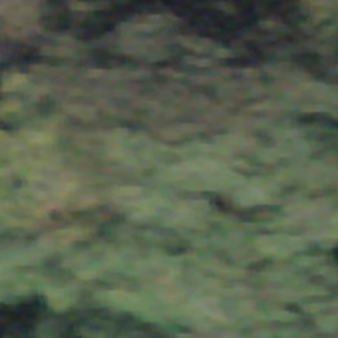
Label: other